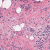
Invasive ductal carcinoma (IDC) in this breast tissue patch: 1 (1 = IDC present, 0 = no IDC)